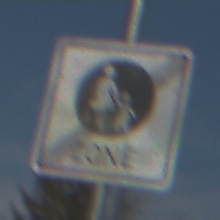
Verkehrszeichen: EndeFussgaengerzone
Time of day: Midday
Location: Outdoor (Suburban)
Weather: PartlyCloudy
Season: NotSpecified
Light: Natural